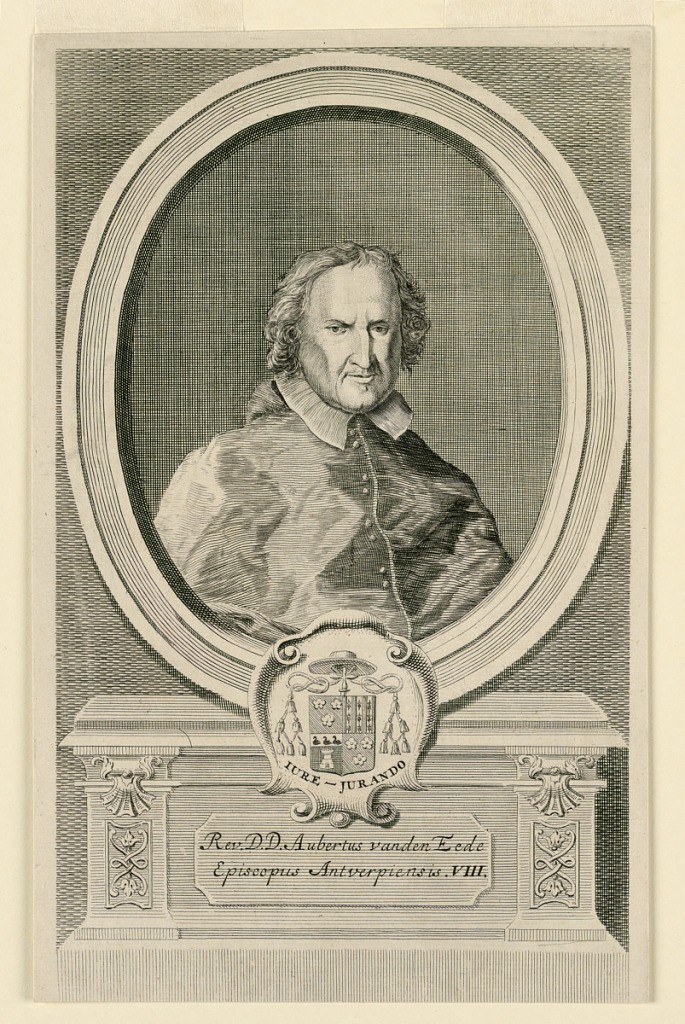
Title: Portrait of Aubertus van den Eede, Bishop of Antwerp
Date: ca. 1700-1730
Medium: Engraving on paper
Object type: Print
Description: Within an oval frame is the bust portrait of a cleric, with lip whiskers and dishevelled hair. Below, his escutcheon and motto, and inscription.